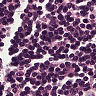
Metastatic tissue present: yes